Question: I want to do items style like here

and I'm doing it with UL. Here is the code what I have <URL>
'''
ul.gallery_items {
width: 831px;
height: auto;
margin: 0 auto;
list-style: none;
}
ul.gallery_items li {
width: 260px;
height: 200px;
-webkit-border-radius: 3px;
-moz-border-radius: 3px;
border-radius: 3px;
border: 2px solid #e5e5e5;
float: left;
margin-top: 25px;
margin-left: 19px;
}
ul.gallery_items li:first-child {
margin-top: 25px;
margin-left: 0px;
}
'''
but I have no idea why the 4th item have bigger margin-left option... it should be in the same place like 1st item but in the second line. Can anyone help me?
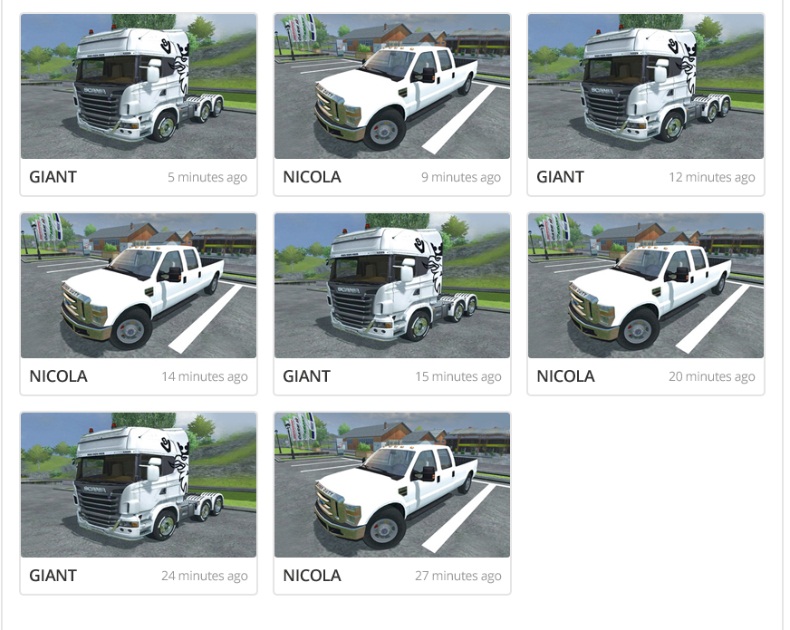
Answer: <URL>
You put margin-left: 19px on the li's rather than margin-right.
Margin left was causing the 4th row to be a certain margin away from the left border
'''
ul.gallery_items{
width: 831px;
height: auto;
margin: 0 auto;
list-style: none;
}
ul.gallery_items li{
width: 260px;
height: 200px;
-webkit-border-radius: 3px;
-moz-border-radius: 3px;
border-radius: 3px;
border: 2px solid #e5e5e5;
float: left;
margin-top: 25px;
margin-right: 19px;
}
ul.gallery_items li:first-child{
margin-top: 25px;
margin-left: 0px;
}
'''